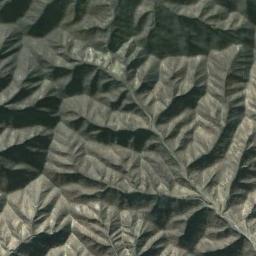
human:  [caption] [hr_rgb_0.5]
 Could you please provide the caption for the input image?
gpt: The folded mountain consists of a number of ridges and valleys and its rocks are brown .

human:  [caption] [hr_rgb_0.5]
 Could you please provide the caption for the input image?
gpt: The mountain is full of black soil .

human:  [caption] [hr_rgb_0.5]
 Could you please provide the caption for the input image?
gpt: There are many terraces and mountain trails on this mountain .

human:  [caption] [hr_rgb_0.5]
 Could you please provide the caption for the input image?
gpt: There is not the even mountain .

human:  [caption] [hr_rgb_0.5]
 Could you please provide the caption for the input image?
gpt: There are many ridges on the brown mountain .